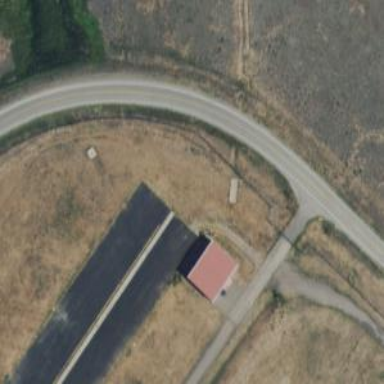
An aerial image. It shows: Image of taxiway at airport.